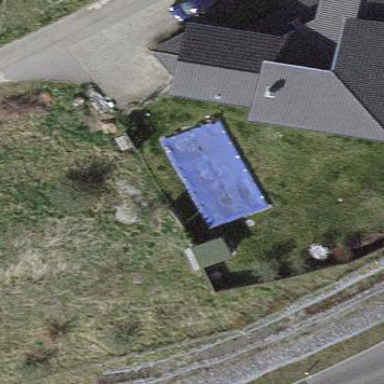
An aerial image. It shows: Swimming pool located in leisure land.